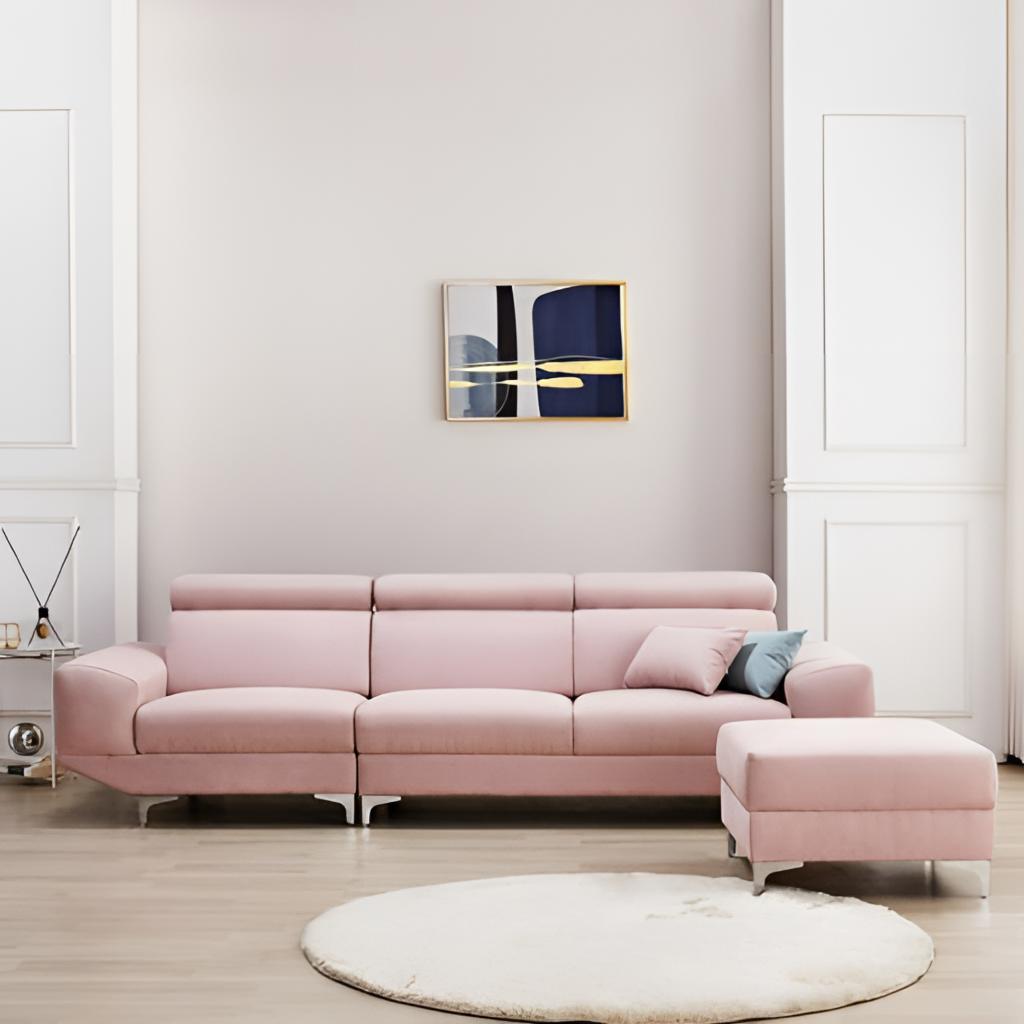
living room, pink fabric sectional sofa, modern, wood flooring, with plank pattern, paint wallpaper, with solid pattern